Question: When I call insertItemsAtIndices on an AQGridView, the items are overlapping, rather than being displayed in their relevant grid. It works fine if I call reloadData on the GridView, but I'd like to just add one cell at a time.
I have portraitGridCellSizeForGridView implemented, but it doesn't seem to be getting called after an insert call.
Here's the relevant code to insert:
'''
[self.cartItemArray addObject:cartItem];
[self.cartGridView beginUpdates];
[self.cartGridView insertItemsAtIndices:[NSIndexSet indexSetWithIndex:self.cartItemArray.count - 1] withAnimation:AQGridViewItemAnimationNone];
[self.cartGridView endUpdates];
'''
Here's the AQGridView delegate methods:
'''
- (NSUInteger)numberOfItemsInGridView:(AQGridView *)gridView {
return _cartItemArray.count;
}
- (AQGridViewCell *)gridView:(AQGridView *)gridView cellForItemAtIndex:(NSUInteger)index {
static NSString * GridCellIdentifier = @"CartItemListViewCell";
CartItemListViewCell_iPad * cell = (CartItemListViewCell_iPad *)[gridView dequeueReusableCellWithIdentifier:GridCellIdentifier];
if (!cell) {
CGRect cellFrame = CGRectMake(0, 0, _cellWidth, _cellHeight);
cell = [[CartItemListViewCell_iPad alloc] initWithFrame:cellFrame reuseIdentifier:GridCellIdentifier];
}
CartItem *cartItem = [_cartItemArray objectAtIndex:index];
[(CartItemListViewCell_iPad*)cell updateCartItem:cartItem];
return cell;
}
- (CGSize)portraitGridCellSizeForGridView:(AQGridView *)gridView {
return CGSizeMake(_cellWidth, _cellHeight);
}
- (void)gridView:(AQGridView *)gridView didSelectItemAtIndex:(NSUInteger)index {
if (index >= _cartItemArray.count){
return;
}
self.selectedItemIndex = index;
[[NSNotificationCenter defaultCenter] postNotificationName:NotificationEditPrintSizeCartItem object:[_cartItemArray objectAtIndex:index]];
}
'''
And here's what it looks like:

As you can see I'm using two AQGridView's on the screen. I wonder if that's causing the problem? Any help is appreciated. Thanks!
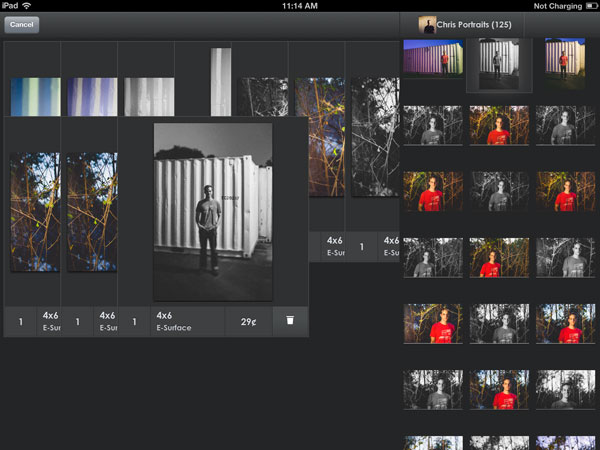
Answer: Ok, just solved it. Searching through the code, I noticed the following was called in reloadData:
'''
[_gridData setDesiredCellSize: [_dataSource portraitGridCellSizeForGridView: self]];
'''
So, now I'm calling reloadData before I add anything to it.